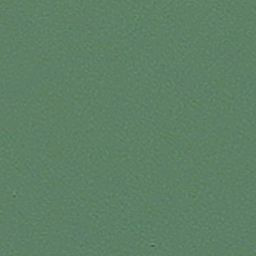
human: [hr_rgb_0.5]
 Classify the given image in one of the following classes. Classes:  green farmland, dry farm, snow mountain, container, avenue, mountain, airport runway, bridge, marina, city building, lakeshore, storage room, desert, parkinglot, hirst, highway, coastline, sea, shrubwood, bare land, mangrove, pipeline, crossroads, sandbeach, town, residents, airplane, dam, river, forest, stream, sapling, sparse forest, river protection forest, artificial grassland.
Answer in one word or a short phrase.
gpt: sea